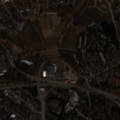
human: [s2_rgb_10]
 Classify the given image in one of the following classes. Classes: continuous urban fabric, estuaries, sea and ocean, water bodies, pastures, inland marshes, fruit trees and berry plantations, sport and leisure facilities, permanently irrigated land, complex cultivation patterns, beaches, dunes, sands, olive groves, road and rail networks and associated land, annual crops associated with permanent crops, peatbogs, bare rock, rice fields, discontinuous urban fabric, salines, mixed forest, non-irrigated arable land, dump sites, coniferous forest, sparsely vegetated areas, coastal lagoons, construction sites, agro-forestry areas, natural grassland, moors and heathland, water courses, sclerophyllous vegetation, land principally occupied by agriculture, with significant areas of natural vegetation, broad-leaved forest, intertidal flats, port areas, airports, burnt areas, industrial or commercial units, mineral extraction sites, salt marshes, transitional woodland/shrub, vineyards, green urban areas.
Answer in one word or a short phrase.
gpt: discontinuous urban fabric, industrial or commercial units, road and rail networks and associated land, green urban areas, land principally occupied by agriculture, with significant areas of natural vegetation